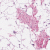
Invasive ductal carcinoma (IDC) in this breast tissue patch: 0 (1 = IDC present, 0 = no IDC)